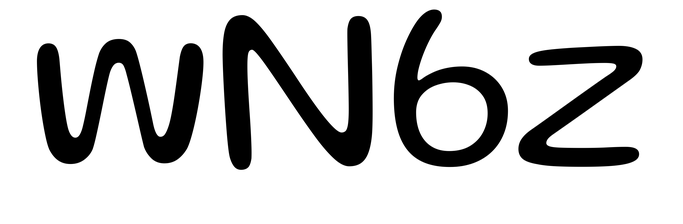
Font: Gluten_Light